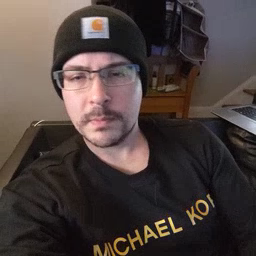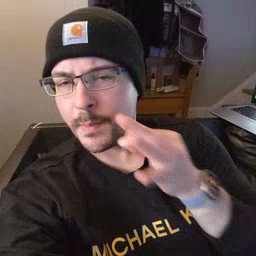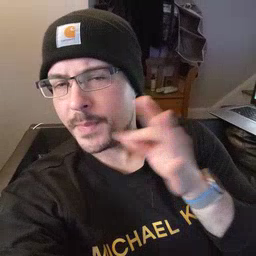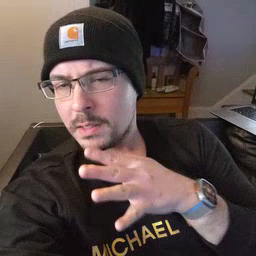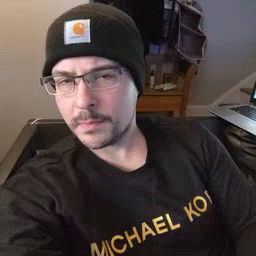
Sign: bee